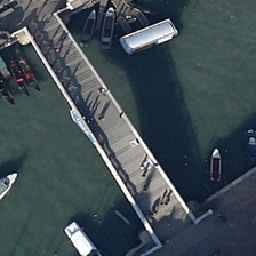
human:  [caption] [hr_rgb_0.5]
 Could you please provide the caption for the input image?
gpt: a bridge with passengers on it spans the river which has several boats on it .

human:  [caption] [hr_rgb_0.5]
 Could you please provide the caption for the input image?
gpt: a bridge connects the habors traversing the river .

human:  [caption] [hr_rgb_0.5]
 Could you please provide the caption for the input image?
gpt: there are some yachts berthing near the bridge with some people .

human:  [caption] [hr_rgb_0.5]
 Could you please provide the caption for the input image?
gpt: some people are walking on the bridge and several boats are sailing or parked in the river .

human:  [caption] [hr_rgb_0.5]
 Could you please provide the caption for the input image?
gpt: several boats are scattered in a river with a bridge over it .